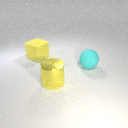
large yellow rubber cube behind large cyan rubber sphere